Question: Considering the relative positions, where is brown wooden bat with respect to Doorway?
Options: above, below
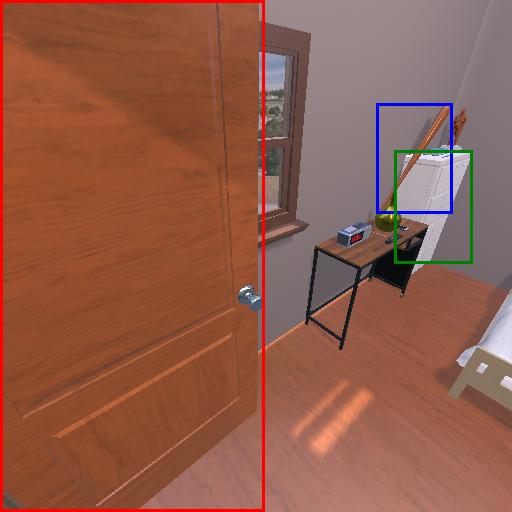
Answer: above